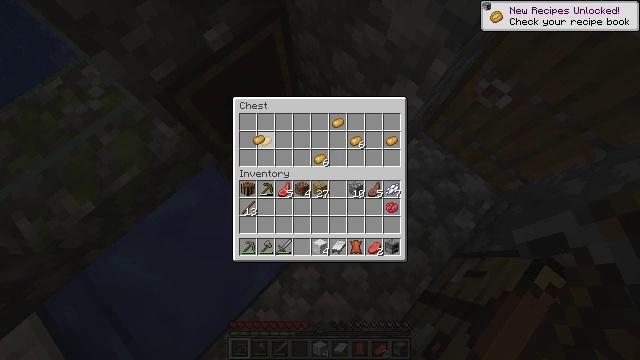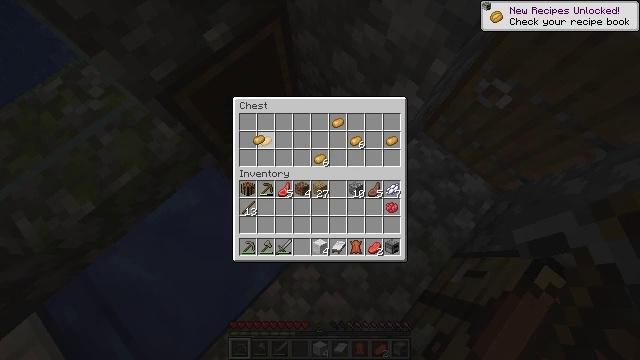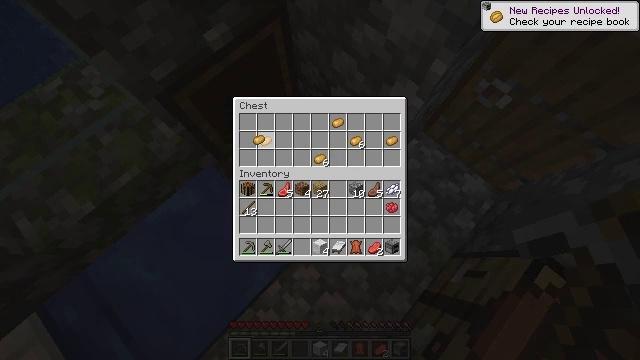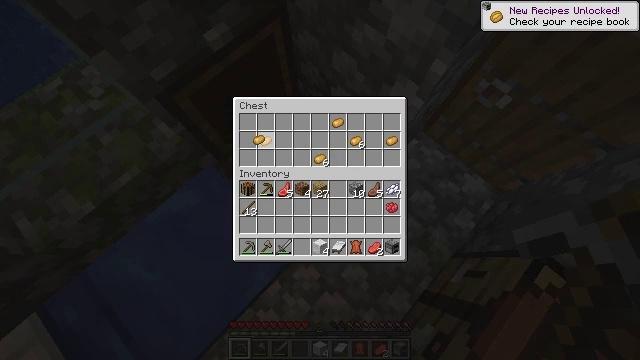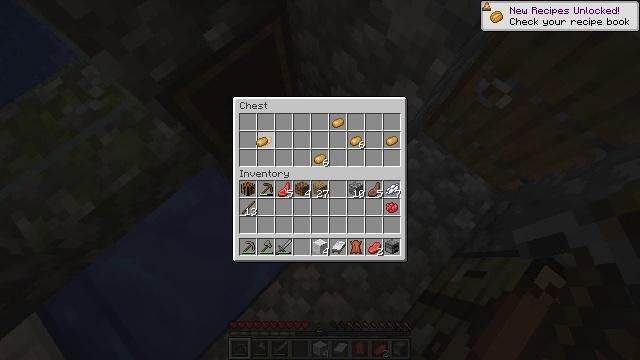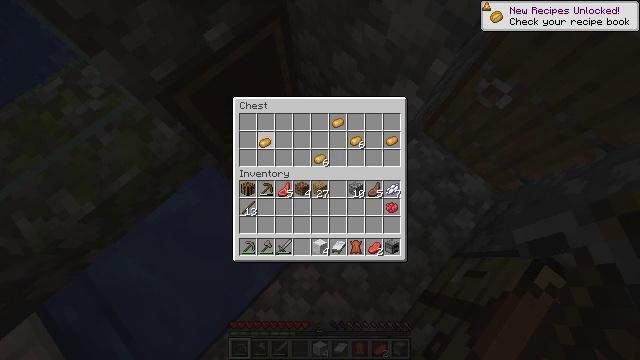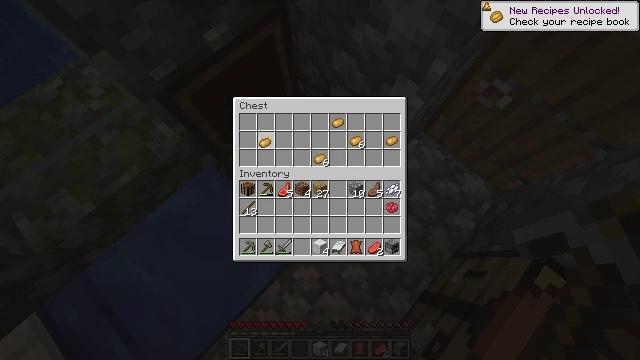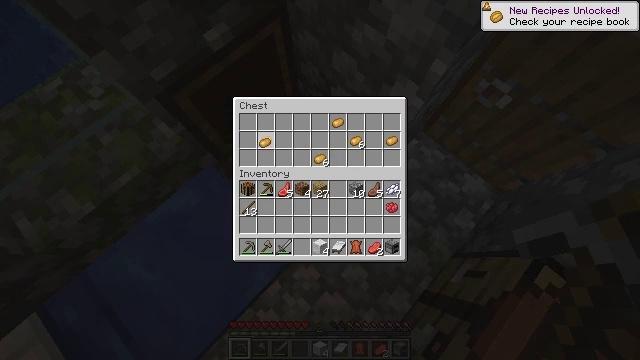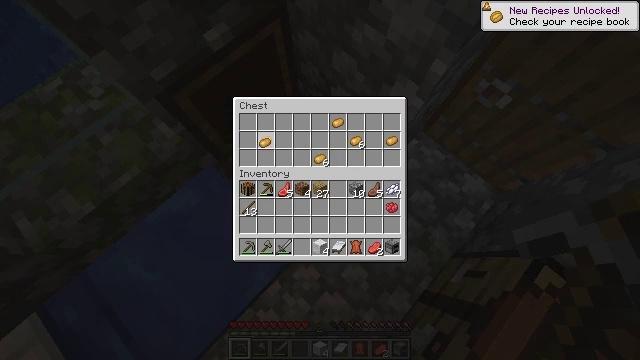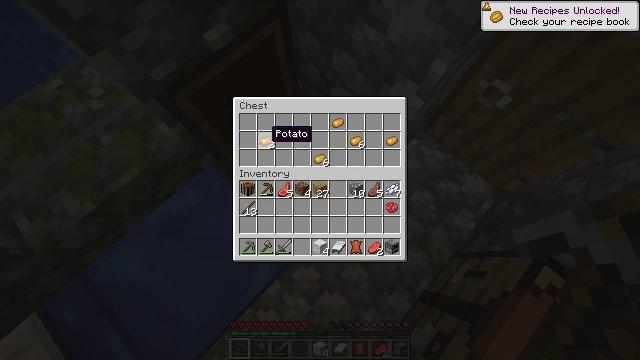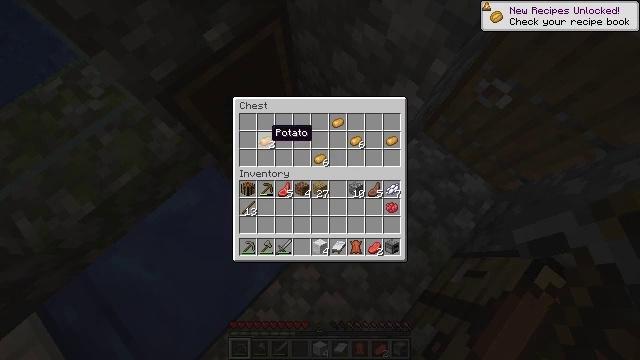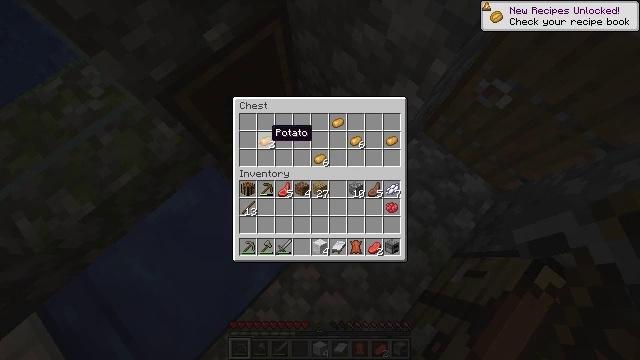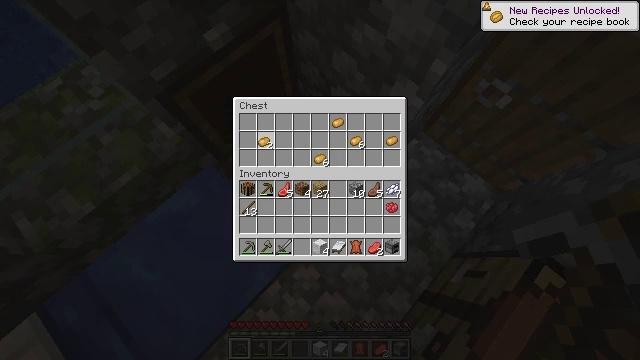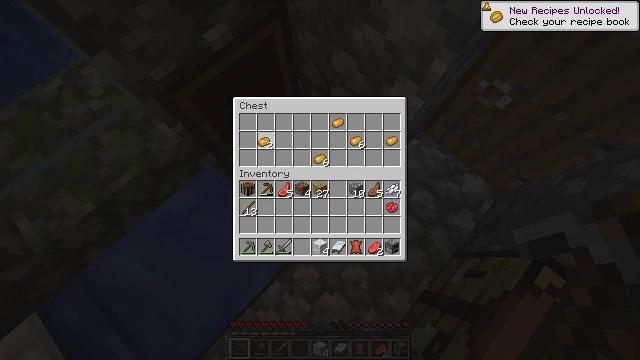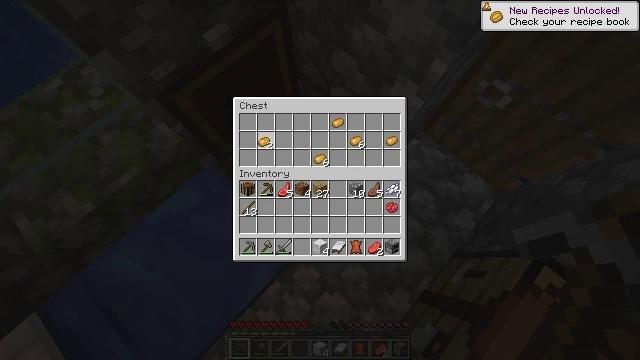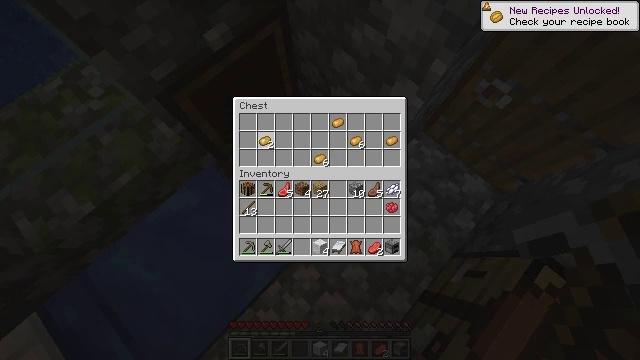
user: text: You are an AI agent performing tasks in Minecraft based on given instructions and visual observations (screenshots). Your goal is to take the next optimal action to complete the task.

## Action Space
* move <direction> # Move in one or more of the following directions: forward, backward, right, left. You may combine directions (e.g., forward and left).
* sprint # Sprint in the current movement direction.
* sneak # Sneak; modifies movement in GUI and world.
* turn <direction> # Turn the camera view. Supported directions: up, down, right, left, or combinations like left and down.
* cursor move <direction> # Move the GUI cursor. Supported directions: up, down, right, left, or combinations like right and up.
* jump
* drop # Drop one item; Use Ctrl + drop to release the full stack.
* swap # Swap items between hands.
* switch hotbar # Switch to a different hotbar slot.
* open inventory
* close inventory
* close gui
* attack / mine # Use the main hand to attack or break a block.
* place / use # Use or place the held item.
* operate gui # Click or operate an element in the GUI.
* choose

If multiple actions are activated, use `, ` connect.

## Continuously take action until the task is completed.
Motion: motion action
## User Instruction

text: Mine the blue bed to pick it up.
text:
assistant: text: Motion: no_op
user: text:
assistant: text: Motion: no_op
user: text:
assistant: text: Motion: no_op
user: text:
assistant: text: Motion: no_op
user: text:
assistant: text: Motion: no_op
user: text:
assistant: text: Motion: operate gui
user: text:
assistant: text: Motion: operate gui
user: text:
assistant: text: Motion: operate gui
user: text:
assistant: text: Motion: no_op
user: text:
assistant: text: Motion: no_op
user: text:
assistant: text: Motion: no_op
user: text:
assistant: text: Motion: operate gui
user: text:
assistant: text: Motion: operate gui
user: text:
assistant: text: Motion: operate gui
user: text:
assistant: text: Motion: no_op
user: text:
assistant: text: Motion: cursor move right
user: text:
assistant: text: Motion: cursor move right
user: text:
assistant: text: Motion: cursor move right
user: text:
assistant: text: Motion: cursor move right
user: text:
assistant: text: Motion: cursor move right
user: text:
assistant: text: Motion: no_op
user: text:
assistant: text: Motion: no_op
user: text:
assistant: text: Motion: no_op
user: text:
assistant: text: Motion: no_op
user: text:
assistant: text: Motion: no_op
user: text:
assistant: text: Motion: no_op
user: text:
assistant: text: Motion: operate gui
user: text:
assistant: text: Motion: operate gui
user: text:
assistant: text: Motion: operate gui
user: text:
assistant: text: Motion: no_op